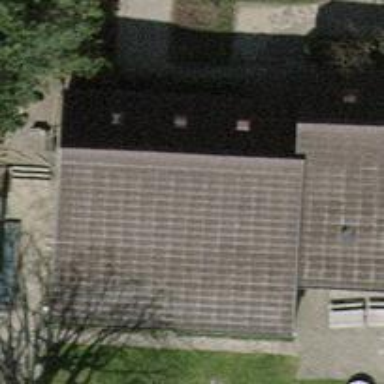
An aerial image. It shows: Kindergarten.